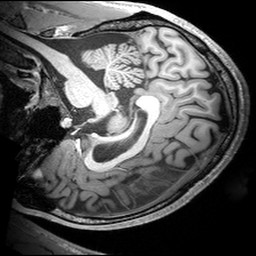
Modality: T1w
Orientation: sagittal
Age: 27
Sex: male
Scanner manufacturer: siemens
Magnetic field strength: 3 T
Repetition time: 2.53 s
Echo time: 0.00299 s